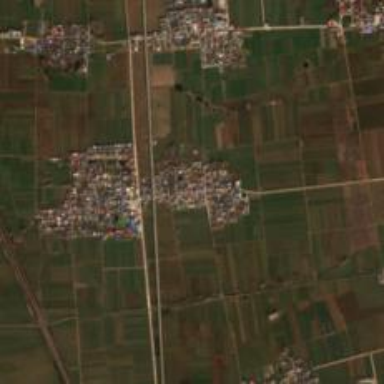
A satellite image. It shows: Village.